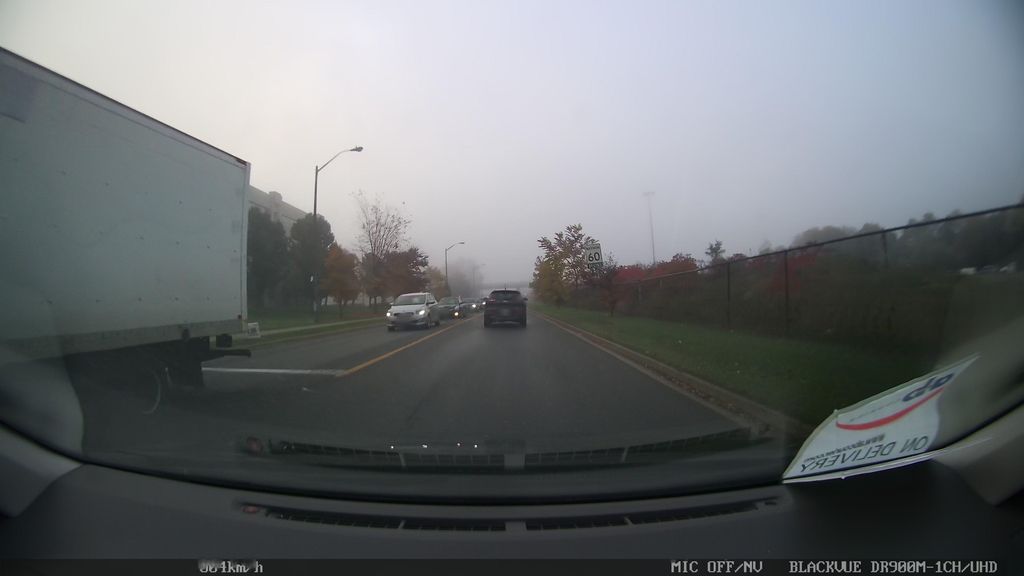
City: toronto